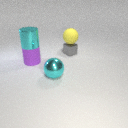
large yellow rubber sphere above small gray metal cube